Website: bh-photo
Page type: cross-sells
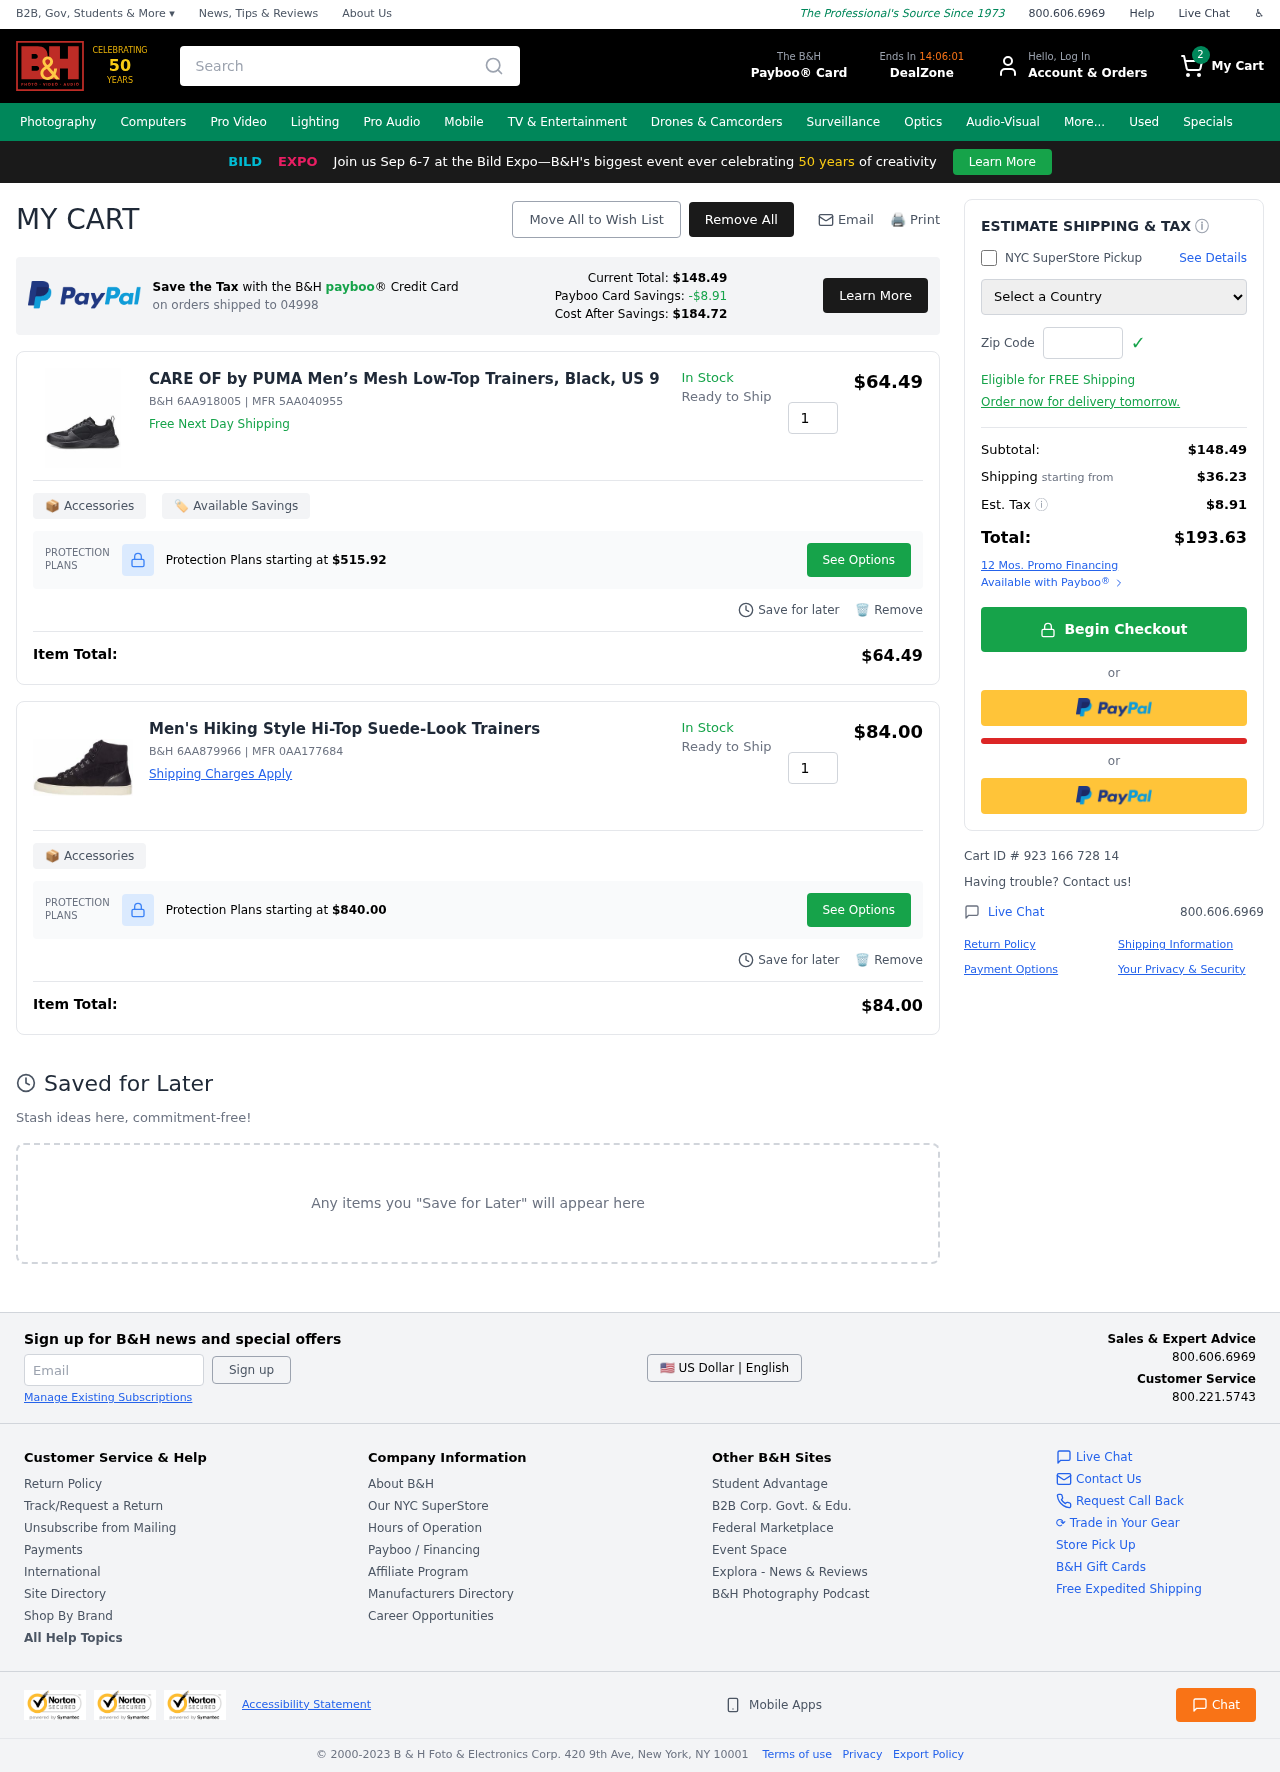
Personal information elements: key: PII_COUNTRY
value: United States
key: PII_POSTCODE
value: on orders shipped to 04998
Product elements: key: PRODUCT1_NAME
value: CARE OF by PUMA Men’s Mesh Low-Top Trainers, Black, US 9
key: PRODUCT1_PRICE
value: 64.49
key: PRODUCT1_QUANTITY
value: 1
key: PRODUCT2_NAME
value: Men's Hiking Style Hi-Top Suede-Look Trainers
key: PRODUCT2_PRICE
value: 84
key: PRODUCT2_QUANTITY
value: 1
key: PRODUCT1_SKU
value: B&H 6AA918005
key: PRODUCT1_MFR
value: MFR 5AA040955
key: PRODUCT1_PROTECTION_PRICE
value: $515.92
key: PRODUCT1_ITEM_TOTAL
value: $64.49
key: PRODUCT2_SKU
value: B&H 6AA879966
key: PRODUCT2_MFR
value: MFR 0AA177684
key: PRODUCT2_PROTECTION_PRICE
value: $840.00
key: PRODUCT2_ITEM_TOTAL
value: $84.00
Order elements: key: ORDER_NUM_ITEMS
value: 2
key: PAYBOO_CURRENT_TOTAL
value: $148.49
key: ORDER_SUBTOTAL
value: $148.49
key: ORDER_SHIPPING_COST
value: $36.23
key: ORDER_TAX
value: $8.91
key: ORDER_TOTAL
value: $193.63
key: ORDER_ID
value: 923 166 728 14
Search elements: key: HEADER_SEARCH
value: Search
Other elements: key: PAYBOO_SAVINGS
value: -$8.91
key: PAYBOO_COST_AFTER_SAVINGS
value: $184.72